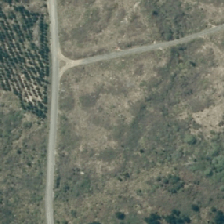
Land cover: harvested_forest